Current action and preconditions to check: path_clear

Your task: For each precondition in the list above, predict whether it will hold at this action.

Consider the current scene as observed from the mobile robot's camera, and analyze the predicted future states of all dynamic agents (e.g., people, animals, vehicles, or any moving entities) within the NEXT SECOND.

IMPORTANT: Only answer "very likely" if you are absolutely certain—based on strong, clear evidence—that a dynamic agent will violate the precondition in the predicted future state. Do NOT answer "very likely" for unlikely, ambiguous, or low-probability risks.

Ask yourself for each precondition: Is there a high probability, with clear and convincing evidence, that the predicted future states of any dynamic agent will interfere with the predicted future state of the currently executing action within the NEXT SECOND, causing that precondition to fail?

Assess the risk level based on these predictions. Use "likely" or "very likely" if motions create a clear risk of interference.

Use "neutral" or "improbable" if agents are nearby but their predicted paths are clearly diverging or non-conflicting.

Failure Risk Categories: "very improbable", "improbable", "neutral", "likely", "very likely"

Answer Format: Output ONLY the probability_of_failure value from these categories: "very improbable", "improbable", "neutral", "likely", "very likely"

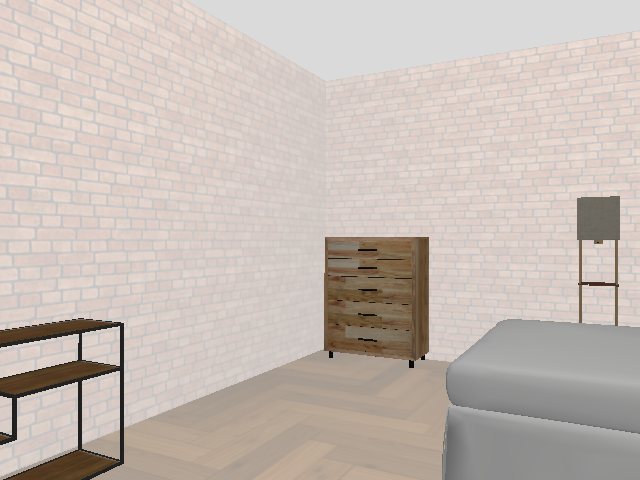

Answer: very improbable